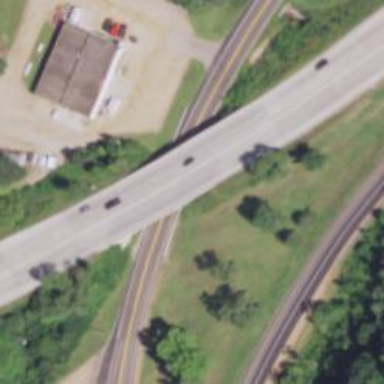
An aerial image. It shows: Trunk road bridge.